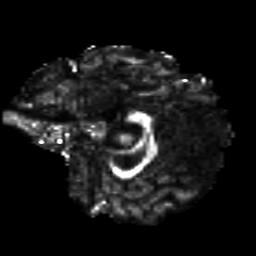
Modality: FA
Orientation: sagittal
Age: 25
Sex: female
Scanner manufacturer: siemens
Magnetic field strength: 3 T
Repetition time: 8.8 s
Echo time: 0.085 s